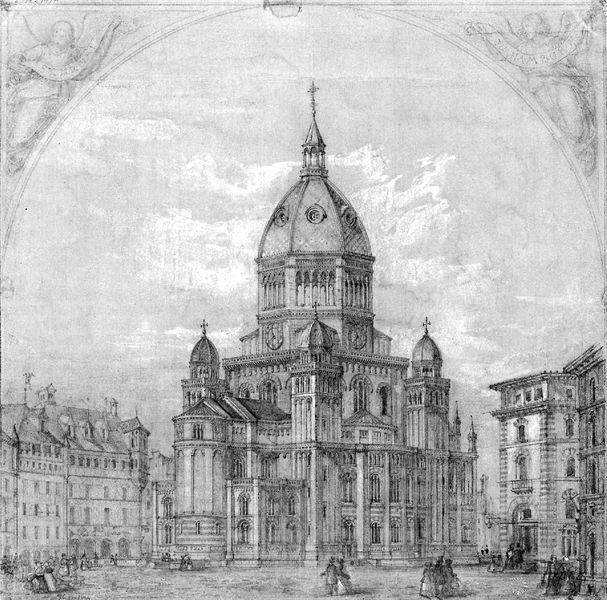
Titel: Wettbewerbsentwurf für die Nikolaikirche
Künstler: Gottfried Semper
Schlagwörter: gruppe, himmel, wolken, menschen, stadt, fenster, schwarz, skizze, szene, zeichnung, gebäude, haus, zylinder, architektur, rahmen, bild, häuser, kirche, personen, rokoko, engel, bogen, grafik, platz, kuppel, uhr, stadtansicht, glaube, kloster, kreuz, türme, dom, stich, schwarzweiß, entwurf, stift, kathedrale, florenz, chor, marktplatz, details, frauenkirche, bums, kriche, zentralbau, chorgang, zwerggang